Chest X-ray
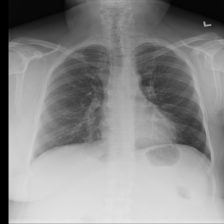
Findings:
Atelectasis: positive
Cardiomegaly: negative
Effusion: negative
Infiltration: negative
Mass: negative
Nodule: negative
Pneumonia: negative
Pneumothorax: negative
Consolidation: negative
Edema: negative
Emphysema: negative
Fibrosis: negative
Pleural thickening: negative
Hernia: negative